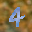
Label: 4